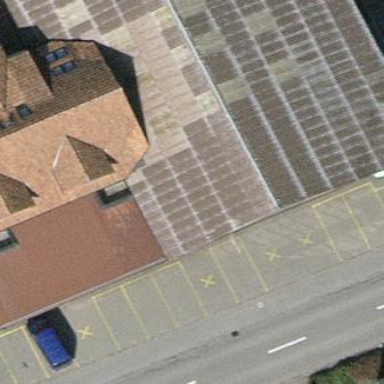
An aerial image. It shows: Parking area.